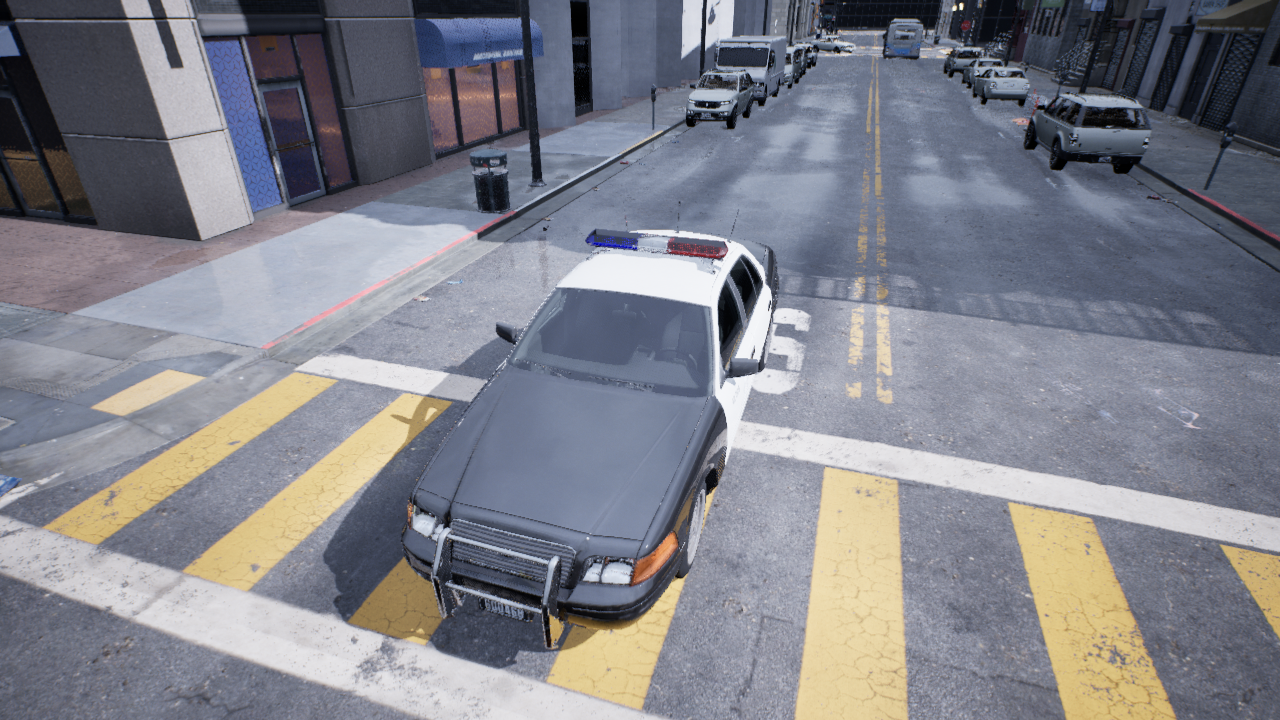
Venue: residential
Lighting: overcast
Vehicle rig: sedan